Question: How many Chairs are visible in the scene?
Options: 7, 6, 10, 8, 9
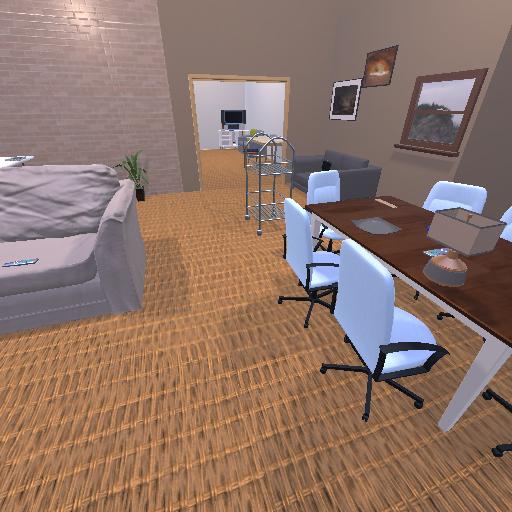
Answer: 7